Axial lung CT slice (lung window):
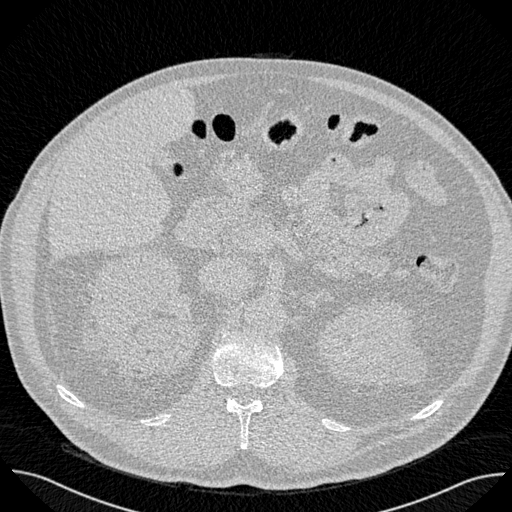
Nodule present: no